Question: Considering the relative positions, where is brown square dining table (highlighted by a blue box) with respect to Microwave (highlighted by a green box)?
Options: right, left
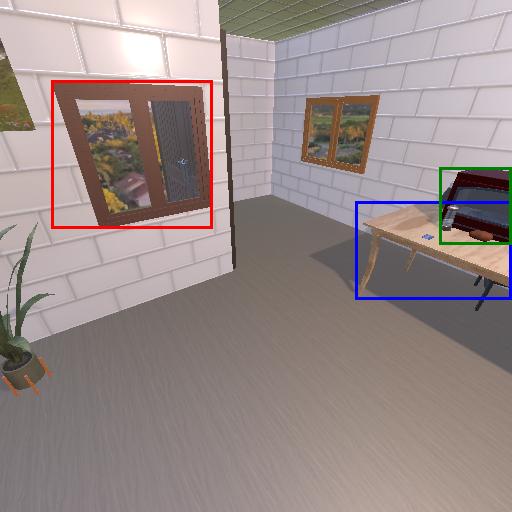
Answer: right